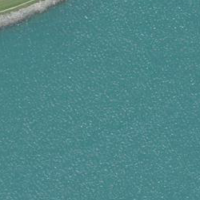
EUNIS habitat code: 48
Species observed at this site:
Vaccinium vitis-idaea